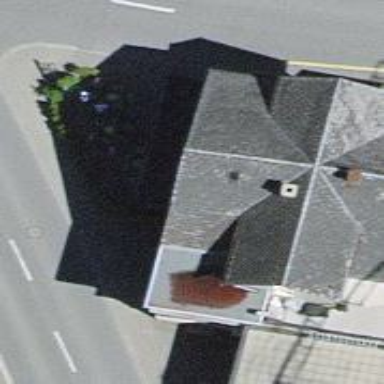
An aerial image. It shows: Restaurant.